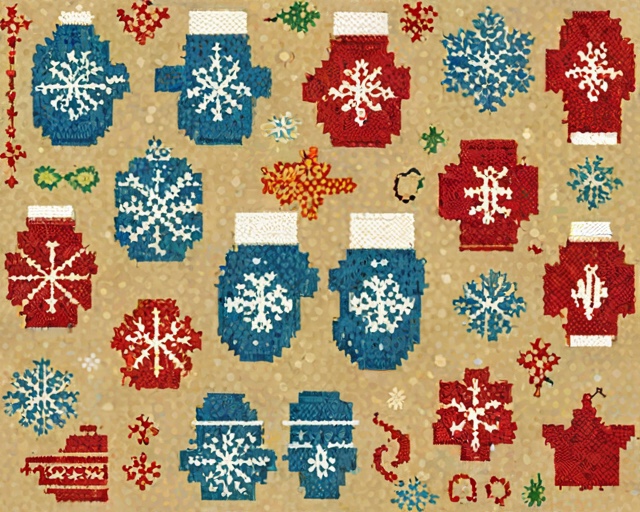
Category: Winter